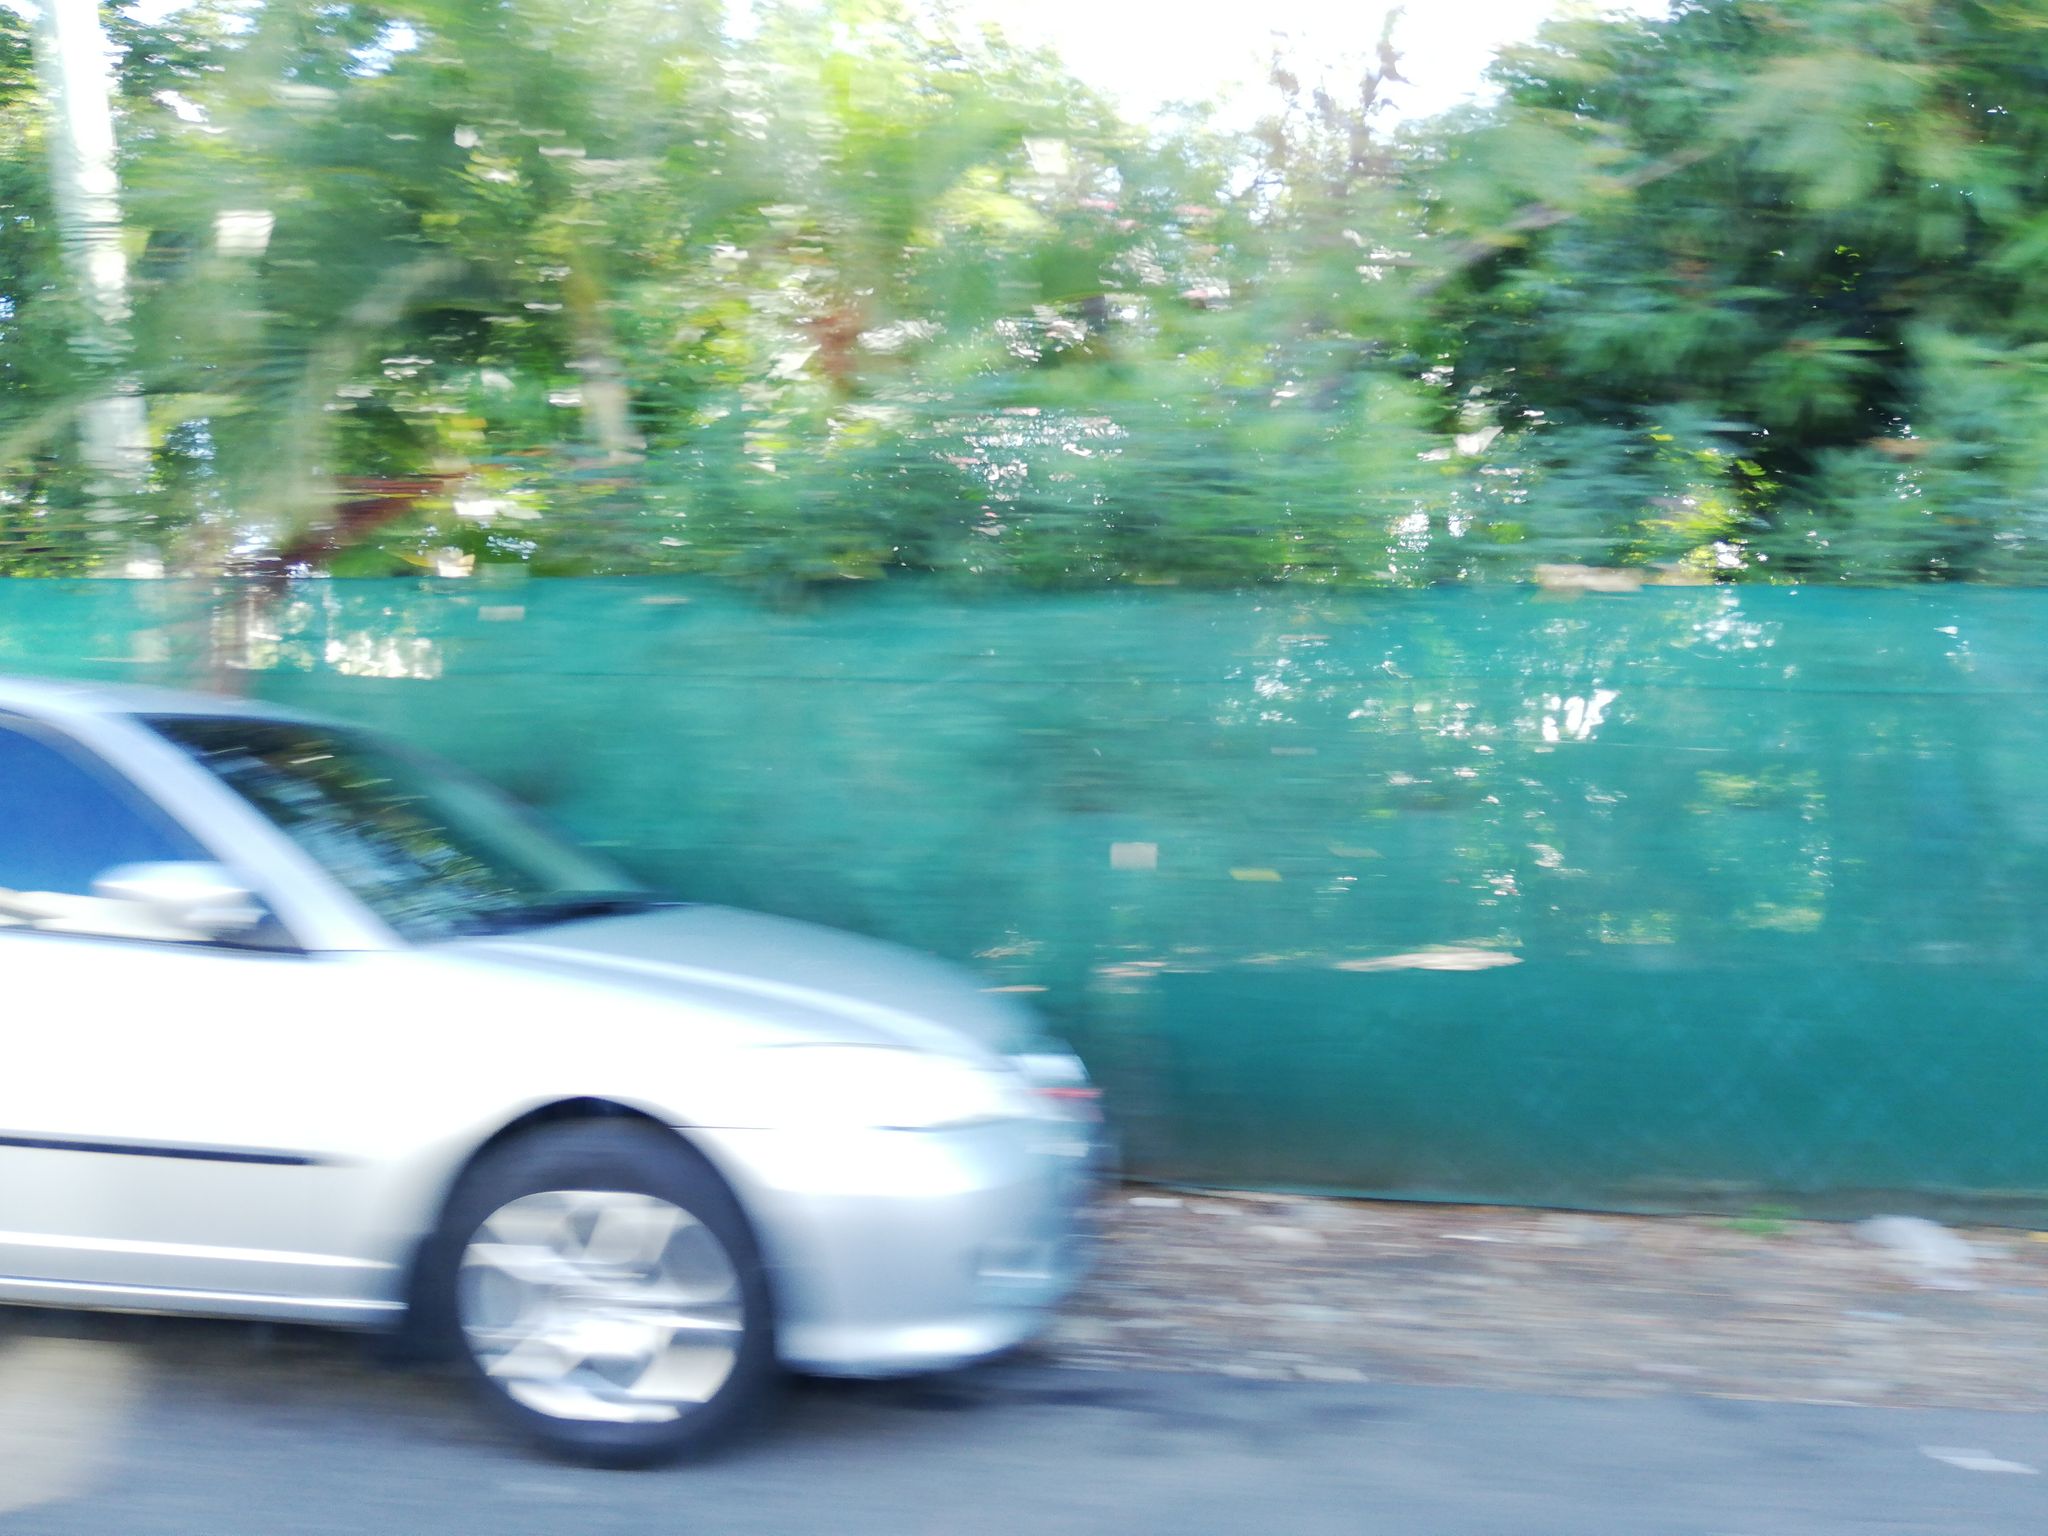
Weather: clear
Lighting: day
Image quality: slightly poor
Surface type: walking surface
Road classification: residential
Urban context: urban centre
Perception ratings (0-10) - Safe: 1.89, Lively: 3.08, Beautiful: 3.14, Boring: 4.08, Depressing: 2.58, Wealthy: 4.45